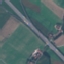
Land use / land cover class: Highway